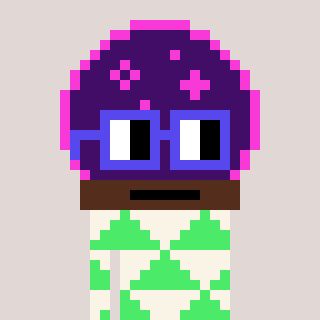
a pixel art character with square blue glasses, a crystalball-shaped head and a teal-colored body on a warm background